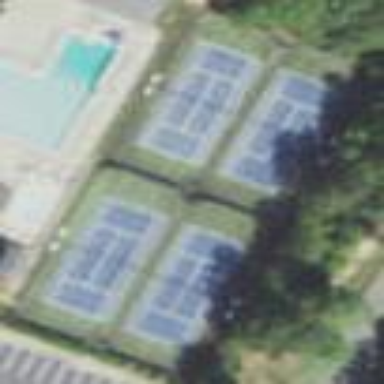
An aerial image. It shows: Tennis court on the leisure land pitch.